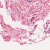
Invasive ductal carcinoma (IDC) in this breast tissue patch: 0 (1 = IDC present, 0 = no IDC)